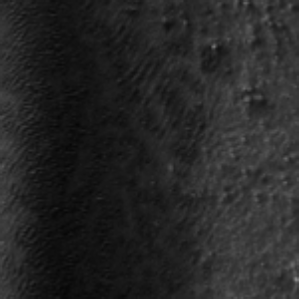
Label: frost